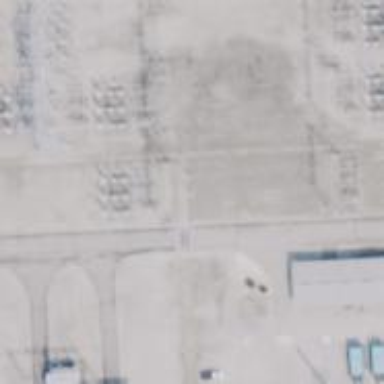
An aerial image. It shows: Triple tower power pole.